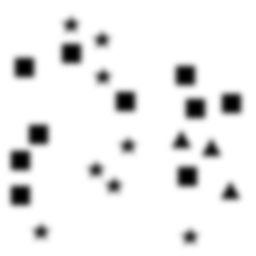
Squares: 10
Triangles: 3
Stars: 8
Total shapes: 21